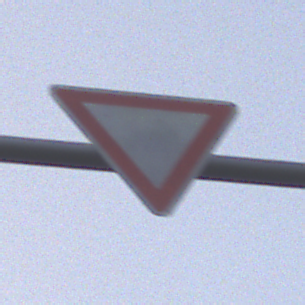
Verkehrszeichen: VorfahrtGewaehren
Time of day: SunriseSunset
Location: Outdoor (Nature)
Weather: Overcast
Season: NotSpecified
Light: Natural